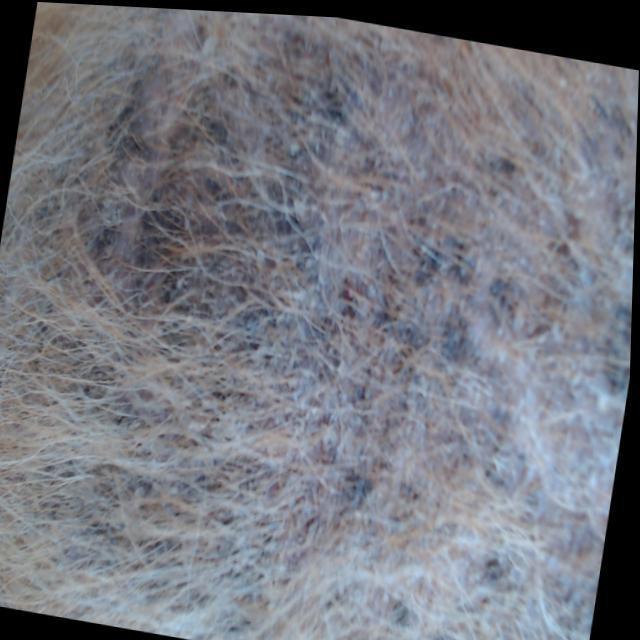
Canine demodicosis (Demodex mange) — caused by Demodex canis mites. Presents with alopecia, follicular papules, pustules, and comedones. Often localized on face and forelimbs.